Question: I am trying to make a 32-bit floating point multiplier with logic.
So far as I can tell I have done so, except when I try to simulate my test bench in it.
If I simulate with my code in, I get U's in ALL values. If I take my code out and simulate I get my input vectors. I know I haven't normalized my mantissa completely yet.
I can't understand why at all. Everything compiles perfectly. The only problem I am having is getting values when I simulate my test bench...
Everything is calling everything correctly as well.
Any help would be much appreciated.
Here is my code for the multiplier:
'''
library IEEE ;
use IEeE.std_logic_1164.all ;
use ieee.std_logic_arith.all ;
use ieee.numeric_std.all ;
Use Ieee.std_logic_unsigned.all;
entity FP_MULTIPLIER is
port( A_VAL, B_VAL : in std_logic_vector (31 downto 0);
F_VAL : out std_logic_vector (31 downto 0));
end FP_MULTIPLIER;--
architecture Behavioral of FP_MULTIPLIER is
signal exponant : std_logic_vector (8 downto 0);
signal holder : std_logic_vector (47 downto 0);
signal PPA1 : std_logic_vector (47 downto 0);
signal PPA2 : std_logic_vector (47 downto 0);
signal PPA3 : std_logic_vector (47 downto 0);
signal PPA4 : std_logic_vector (47 downto 0);
signal PPA5 : std_logic_vector (47 downto 0);
signal PPA6 : std_logic_vector (47 downto 0);
signal PPA7 : std_logic_vector (47 downto 0);
signal PPA8 : std_logic_vector (47 downto 0);
signal PPA9 : std_logic_vector (47 downto 0);
signal AD1 : std_logic_vector (47 downto 0);
signal AD2 : std_logic_vector (47 downto 0);
signal AD3 : std_logic_vector (47 downto 0);
signal almost:std_logic_vector (23 downto 0);
signal F0:std_logic_vector (47 downto 0);
signal F1:std_logic_vector (47 downto 0);
constant ZERO : std_logic_vector := "000000000000000000000000000000000000000000000000"; --zero vektir for imputs
type temp_MP is array (6 downto 1) of std_logic_vector (47 downto 0);
signal MP :temp_MP;
type temp_PPA is array (23 downto 0) of std_logic_vector (47 downto 0); --creates 24 vectir array of 49 length
signal temp :temp_PPA := (others => (others => '0'));
begin
exponant(8) <= A_VAL(31) xor B_VAL(31); --gets sign bit
exponant (7 downto 0) <= ((A_VAL (30 downto 23) + B_VAL (30 downto 23)) - 127 ); --gets exponant
partial : for I in 0 to 23 generate
temp(I) (23+I downto I) <= '1'& A_VAL(22 downto 0) WHEN B_VAL(I)='1' ELSE --fills vector array and shifts it properly
(others => '0');
end generate partial;
RRU1 : entity work.RRU7_3 port map (temp(0),temp(1),temp(2),temp(3),temp(4),temp(5),temp(6),PPA1,PPA2,PPA3);
RRU2 : entity work.RRU7_3 port map (temp(7),temp(8),temp(9),temp(10),temp(11),temp(12),temp(13),PPA4,PPA5,PPA6);
RRU3 : entity work.RRU7_3 port map (temp(14),temp(15),temp(16),temp(17),temp(18),temp(19),temp(20),PPA7,PPA8,PPA9);
RRU4 : entity work.RRU7_3 port map (temp(21),temp(22),temp(23),ZERO,PPA7,PPA8,PPA9,MP(1),MP(2),MP(3));
RRU5 : entity work.RRU7_3 port map (PPA1,PPA2,PPA3,PPA4,PPA5,PPA6,ZERO,MP(4),MP(5),MP(6));
RRU6 : entity work.RRU7_3 port map (MP(1),MP(2),MP(3),MP(4),MP(5),MP(6),ZERO,AD1,AD2,AD3);
RRU32: entity work.RRU3_2 port map (AD1,AD2,AD3,F1,F0);
holder <= F1+ F0; --implement with CSA?
almost <= holder(46 downto 22) WHEN holder(47)='1' ELSE --fix for rounding and radix point
holder(45 downto 21);
F_VAL <= exponant & almost;
end Behavioral;
'''
Here is the code for my test bench:
'''
library IEEE;
use IEEE.STD_LOGIC_1164.all;
use STD.TEXTIO.all;
use IEEE.STD_LOGIC_TEXTIO.all;
entity ATB_FPM is
end entity ATB_FPM;
architecture ATB_FPM of ATB_FPM is
component FP_MULTIPLIER is
port (
A_VAL : in STD_LOGIC_VECTOR ( 31 downto 0 );
B_VAL : in STD_LOGIC_VECTOR ( 31 downto 0 );
F_VAL : out STD_LOGIC_VECTOR ( 31 downto 0 )
);
end component FP_MULTIPLIER;
type F_VALS_ARRAY is array ( 0 to 15 ) of STD_LOGIC_VECTOR ( 31 downto 0 );
constant A_VALS : F_VALS_ARRAY := (
X"3F800000", X"3F800000", X"3FA33333", X"38D1B717",
X"41160000", X"41020831", X"43000000", X"40300000",
X"47129320", X"41B80A3D", X"42C80000", X"46EC8E00",
X"49791900", X"45800000", X"46733D52", X"390164EF"
);
constant B_VALS : F_VALS_ARRAY := (
X"40000000", X"449F6000", X"42C80000", X"3951B717",
X"460CAF00", X"42F61EB8", X"43800000", X"46210100",
X"47000600", X"3B8B4396", X"43480000", X"4641BC00",
X"3C4A42AF", X"46000000", X"44FC8666", X"3959945B"
);
signal X_A_VAL : STD_LOGIC_VECTOR ( 31 downto 0 );
signal X_B_VAL : STD_LOGIC_VECTOR ( 31 downto 0 );
signal X_F_VAL : STD_LOGIC_VECTOR ( 31 downto 0 );
begin
UUT: FP_MULTIPLIER
port map (
A_VAL => X_A_VAL,
B_VAL => X_B_VAL,
F_VAL => X_F_VAL
);
process
variable DLAY : TIME;
constant T50N : TIME := 50 ns;
file OUT_FILE : TEXT open WRITE_MODE is "results.txt";
variable BUF : LINE;
constant SP2 : STRING( 1 to 2 ) := " ";
constant SP4 : STRING( 1 to 4 ) := " ";
constant HDR : STRING( 1 to 38 ) := " A_VAL B_VAL F_VAL TIME";
variable LNO : INTEGER := 1;
begin
for I in 0 to 15 loop
if LNO = 1 then
LNO := LNO + 1;
write ( BUF, HDR );
writeline ( OUT_FILE, BUF );
elsif LNO = 25 then
LNO := 1;
else
LNO := LNO + 1;
end if;
X_A_VAL <= A_VALS(I) ; X_B_VAL <= B_VALS(I);
wait for 50 ns;
DLAY := T50N - X_F_VAL'LAST_EVENT;
hwrite ( BUF, X_A_VAL ); write ( BUF, SP2 );
hwrite ( BUF, X_B_VAL ); write ( BUF, SP4 );
hwrite ( BUF, X_F_VAL ); write ( BUF, SP4 );
write ( BUF, DLAY );
writeline ( OUT_FILE, BUF );
end loop;
end process;
end architecture ATB_FPM;
'''
By popular demand, here is my RRU7to3;
'''
library IEEE;
use IEEE.STD_LOGIC_1164.all;
entity RRU7_3 is
port (
A_VEC : in STD_LOGIC_VECTOR ( 47 downto 0 );
B_VEC : in STD_LOGIC_VECTOR ( 47 downto 0 );
C_VEC : in STD_LOGIC_VECTOR ( 47 downto 0 );
D_VEC : in STD_LOGIC_VECTOR ( 47 downto 0 );
E_VEC : in STD_LOGIC_VECTOR ( 47 downto 0 );
F_VEC : in STD_LOGIC_VECTOR ( 47 downto 0 );
G_VEC : in STD_LOGIC_VECTOR ( 47 downto 0 );
F2_VEC : out STD_LOGIC_VECTOR ( 47 downto 0 );
F1_VEC : out STD_LOGIC_VECTOR ( 47 downto 0 );
F0_VEC : out STD_LOGIC_VECTOR ( 47 downto 0 )
);
end entity RRU7_3;
architecture WASTEFUL of RRU7_3 is
component WTA7_3 is
port (
A : in STD_LOGIC;
B : in STD_LOGIC;
C : in STD_LOGIC;
D : in STD_LOGIC;
E : in STD_LOGIC;
F : in STD_LOGIC;
G : in STD_LOGIC;
F0 : out STD_LOGIC;
F1 : out STD_LOGIC;
F2 : out STD_LOGIC
);
end component WTA7_3;
signal ROW2 : STD_LOGIC_VECTOR ( 65 downto 0 );
signal ROW1 : STD_LOGIC_VECTOR ( 65 downto 0 );
signal ROW0 : STD_LOGIC_VECTOR ( 65 downto 0 );
begin
GEN_LABEL: for I in 0 to 47 generate
WTAUNIT: WTA7_3
port map (
A => A_VEC(I),
B => B_VEC(I),
C => C_VEC(I),
D => D_VEC(I),
E => E_VEC(I),
F => F_VEC(I),
G => G_VEC(I),
F0 => ROW0(I),
F1 => ROW1(I+1),
F2 => ROW2(I+2)
);
end generate;
F0_VEC <= ROW0( 47 downto 0 );
F1_VEC <= ROW1( 47 downto 1 ) & '0';
F2_VEC <= ROW2( 47 downto 2 ) & "00";
end architecture WASTEFUL;
'''
Now here is the RRU3to2
'''
library IEEE;
use IEEE.STD_LOGIC_1164.all;
entity RRU3_2 is
port (
A_VEC : in STD_LOGIC_VECTOR ( 47 downto 0 );
B_VEC : in STD_LOGIC_VECTOR ( 47 downto 0 );
C_VEC : in STD_LOGIC_VECTOR ( 47 downto 0 );
F1_VEC : out STD_LOGIC_VECTOR ( 47 downto 0 );
F0_VEC : out STD_LOGIC_VECTOR ( 47 downto 0 )
);
end entity RRU3_2;
architecture WASTEFUL of RRU3_2 is
component CSADDER is
generic (
G_DELAY : TIME := 1 ns
);
port (
A : in STD_LOGIC;
B : in STD_LOGIC;
C : in STD_LOGIC;
F0: out STD_LOGIC;
F1: out STD_LOGIC
);
end component CSADDER;
signal ROW1 : STD_LOGIC_VECTOR ( 48 downto 0 );
signal ROW0 : STD_LOGIC_VECTOR ( 48 downto 0 );
begin
GEN_LABEL: for I in 0 to 47 generate
WTAUNIT: CSADDER
port map (
A => A_VEC(I),
B => B_VEC(I),
C => C_VEC(I),
F0 => ROW0(I),
F1 => ROW1(I+1)
);
end generate;
F0_VEC <= ROW0( 47 downto 0 );
F1_VEC <= ROW1( 47 downto 1 ) & '0';
end architecture WASTEFUL;
'''
I also edited my above FP_Multiplier to reflect changes made which were suggested for ease of reading (tested and compiles fine still, simply no values.)
Here is an image of simulation:

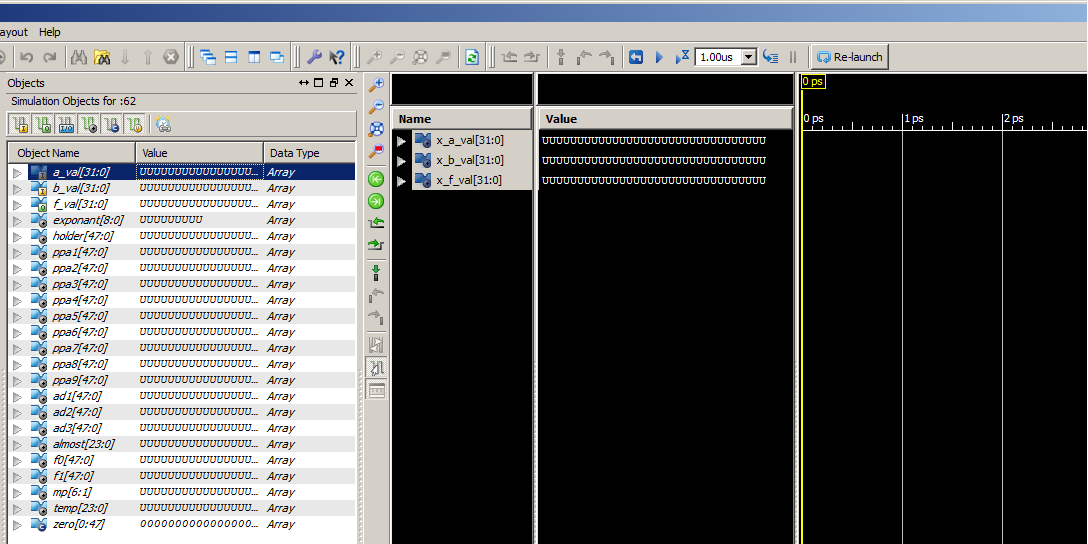
Answer: There was a slightly complex problem of the vector arrays mismatching with the functions they were working on. Fixing this, and also taking out where the vectors get "filled" with zeros; the code works now.
Though it does give a somewhat accurate number to a certain point.
'''
library IEEE ;
use IEeE.std_logic_1164.all ;
use ieee.std_logic_arith.all ;
use ieee.numeric_std.all ;
Use Ieee.std_logic_unsigned.all;
entity FP_MULTIPLIER is
port( A_VAL, B_VAL : in std_logic_vector (31 downto 0);
F_VAL : out std_logic_vector (31 downto 0));
end FP_MULTIPLIER;--
architecture Behavioral of FP_MULTIPLIER is
signal exponant : std_logic_vector (8 downto 0);
signal holder : std_logic_vector (47 downto 0);
signal PPA1 : std_logic_vector (47 downto 0);
signal PPA2 : std_logic_vector (47 downto 0);
signal PPA3 : std_logic_vector (47 downto 0);
signal PPA4 : std_logic_vector (47 downto 0);
signal PPA5 : std_logic_vector (47 downto 0);
signal PPA6 : std_logic_vector (47 downto 0);
signal PPA7 : std_logic_vector (47 downto 0);
signal PPA8 : std_logic_vector (47 downto 0);
signal PPA9 : std_logic_vector (47 downto 0);
signal AD1 : std_logic_vector (47 downto 0);
signal AD2 : std_logic_vector (47 downto 0);
signal AD3 : std_logic_vector (47 downto 0);
signal almost:std_logic_vector (23 downto 0);
signal there: std_logic_vector (23 downto 0);
signal F0:std_logic_vector (47 downto 0);
signal F1:std_logic_vector (47 downto 0);
constant ZERO : std_logic_vector := "000000000000000000000000000000000000000000000000"; --zero vektir for imputs
type temp_MP is array (6 downto 1) of std_logic_vector (47 downto 0);
signal MP :temp_MP;
type temp_PPA is array (23 downto 0) of std_logic_vector (47 downto 0); --creates 24 vectir array of 49 length
signal temp :temp_PPA := (others => (others => '0'));
begin
exponant(8) <= A_VAL(31) xor B_VAL(31); --gets sign bit
exponant (7 downto 0) <= ((A_VAL (30 downto 23) + B_VAL (30 downto 23)) - 127 ); --gets exponant
partial : for I in 0 to 23 generate
temp(I) (23+I downto I) <= '1'& A_VAL(22 downto 0) WHEN B_VAL(I)='1' ELSE --fills vector array and shifts it properly
(others => '0');
end generate partial;
RRU1 : entity work.RRU7_3 port map (temp(0),temp(1),temp(2),temp(3),temp(4),temp(5),temp(6),PPA1,PPA2,PPA3);
RRU2 : entity work.RRU7_3 port map (temp(7),temp(8),temp(9),temp(10),temp(11),temp(12),temp(13),PPA4,PPA5,PPA6);
RRU3 : entity work.RRU7_3 port map (temp(14),temp(15),temp(16),temp(17),temp(18),temp(19),temp(20),PPA7,PPA8,PPA9);
RRU4 : entity work.RRU7_3 port map (temp(21),temp(22),temp(23),ZERO,PPA7,PPA8,PPA9,MP(1),MP(2),MP(3));
RRU5 : entity work.RRU7_3 port map (PPA1,PPA2,PPA3,PPA4,PPA5,PPA6,ZERO,MP(4),MP(5),MP(6));
RRU6 : entity work.RRU7_3 port map (MP(1),MP(2),MP(3),MP(4),MP(5),MP(6),ZERO,AD1,AD2,AD3);
RRU32: entity work.RRU3_2 port map (AD1,AD2,AD3,F1,F0);
holder <= F1+ F0;
almost <= holder(46 downto 23) WHEN holder(47)='1' ELSE
holder(47 downto 24);
F_VAL <= exponant & almost (22 downto 0);
end Behavioral;
'''